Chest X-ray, AP view. Patient: 12 years old, sex F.
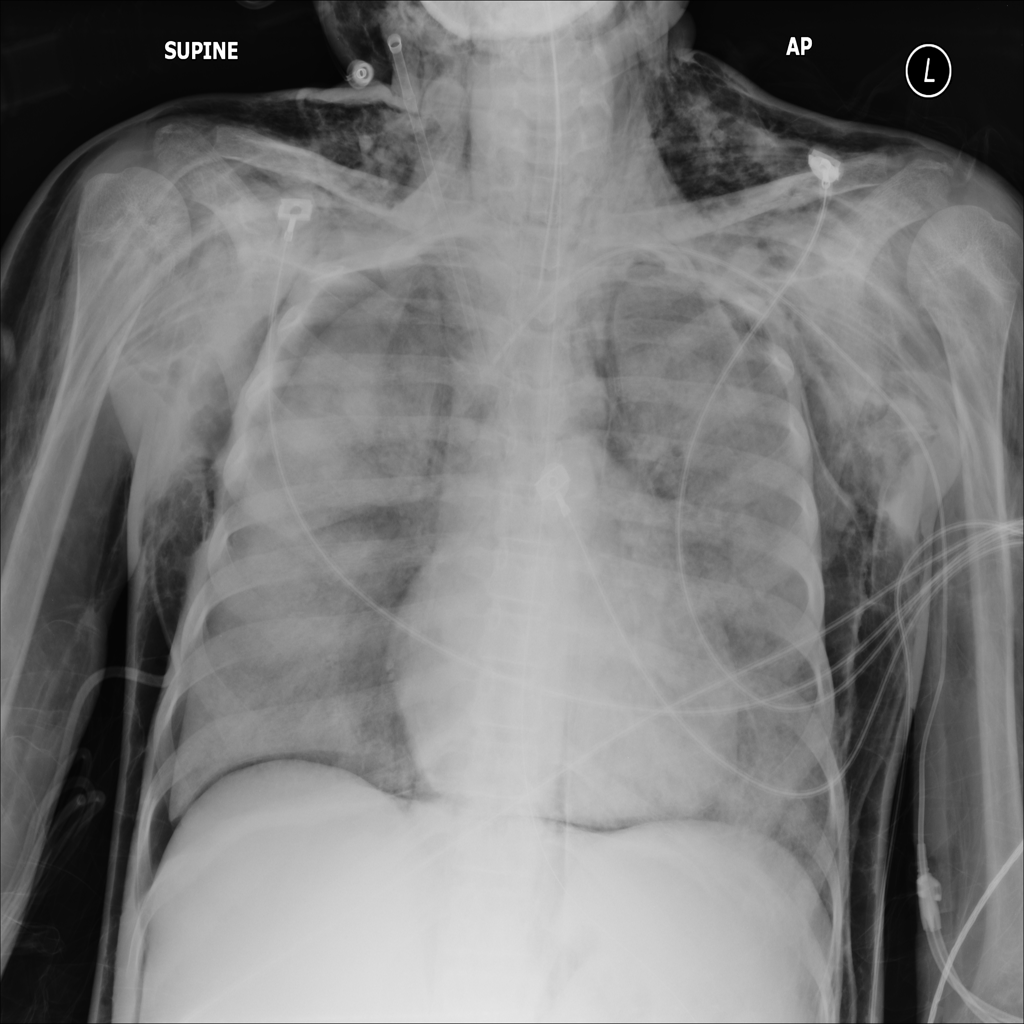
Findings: No Finding